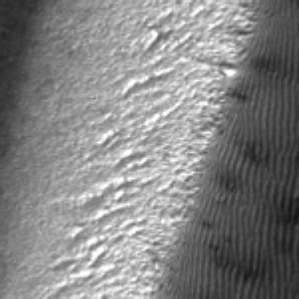
Label: frost